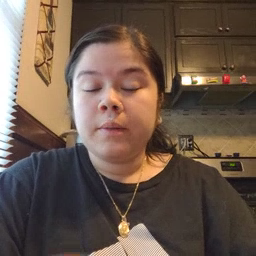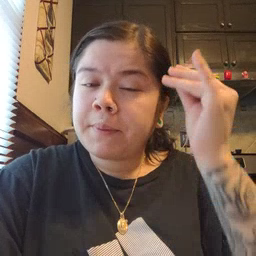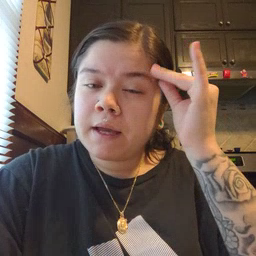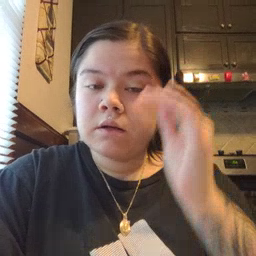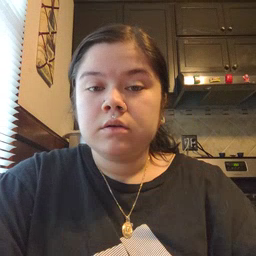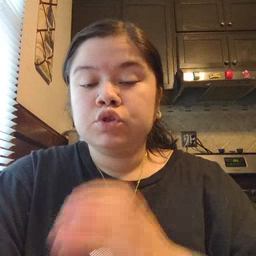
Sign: think